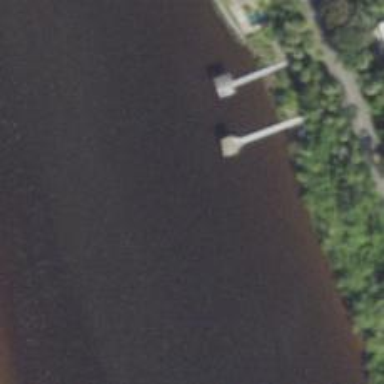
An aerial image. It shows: Man-made pier.